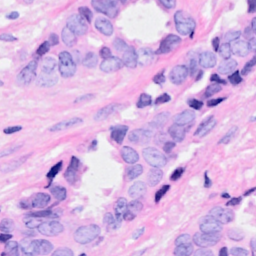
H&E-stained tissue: Breast